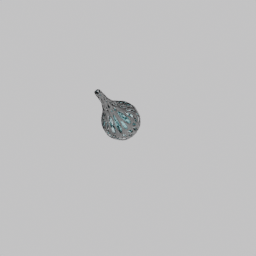
Label: architecture